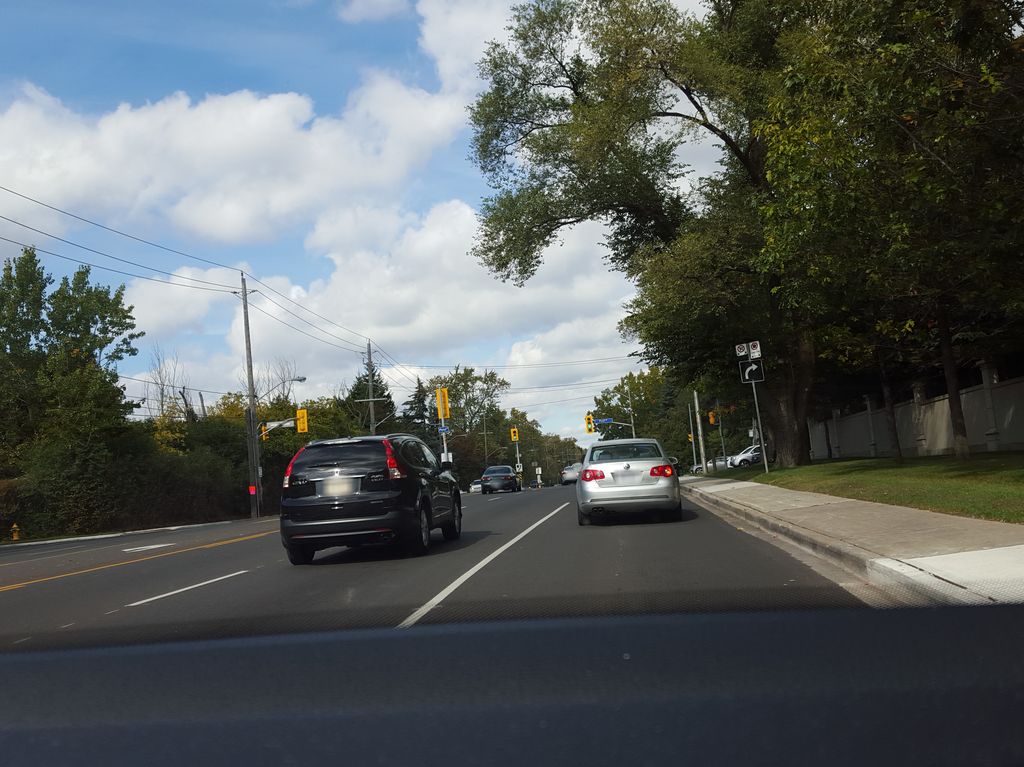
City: toronto